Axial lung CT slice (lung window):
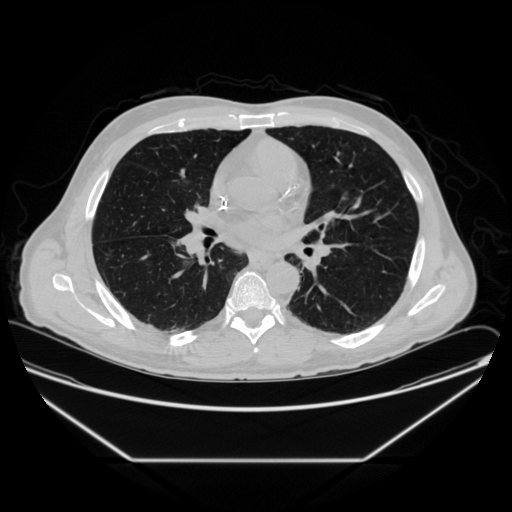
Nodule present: no